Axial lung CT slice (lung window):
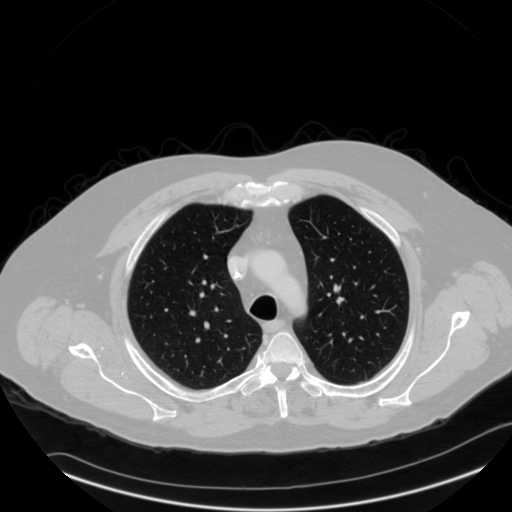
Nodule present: no